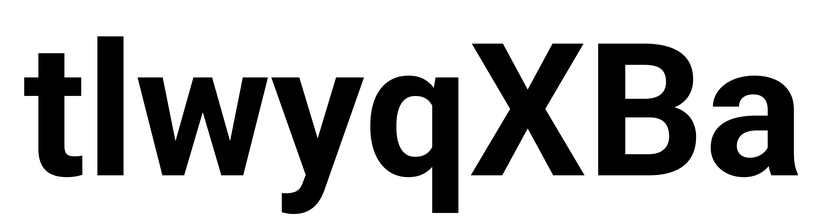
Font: Roboto_Bold